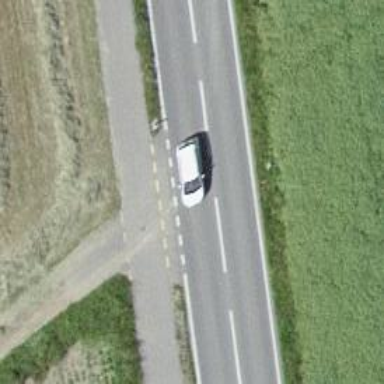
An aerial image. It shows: Secondary road with asphalt surface.